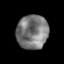
Tissue: prostate
Cell type: T cells
Senescence score: 0.3514
Nuclear area (px): 1048
Mean DAPI intensity: 121.659